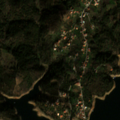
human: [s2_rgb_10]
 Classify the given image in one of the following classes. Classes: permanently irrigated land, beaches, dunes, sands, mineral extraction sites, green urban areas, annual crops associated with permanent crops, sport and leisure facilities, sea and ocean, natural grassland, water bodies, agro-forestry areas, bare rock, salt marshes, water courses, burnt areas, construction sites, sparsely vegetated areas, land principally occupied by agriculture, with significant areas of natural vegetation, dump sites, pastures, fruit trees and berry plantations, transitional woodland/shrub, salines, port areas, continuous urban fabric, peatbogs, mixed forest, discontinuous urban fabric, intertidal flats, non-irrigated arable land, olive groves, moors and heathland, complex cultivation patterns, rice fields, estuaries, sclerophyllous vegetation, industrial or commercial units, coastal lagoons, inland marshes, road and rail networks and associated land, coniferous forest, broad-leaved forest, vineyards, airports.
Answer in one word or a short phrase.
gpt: olive groves, annual crops associated with permanent crops, land principally occupied by agriculture, with significant areas of natural vegetation, broad-leaved forest, mixed forest, water bodies